Question: I have 2 classes called PostcodeLookup and Address. PostcodeLookp has an operation called 'Search' which returns an array of type Address. I am not sure how to represent the relation using UML.

Can somebody suggest me which relation I should use and why. I read few articles on these relations but I am always confused. Also suggest a better source to understand UML.
Thanks in advance.
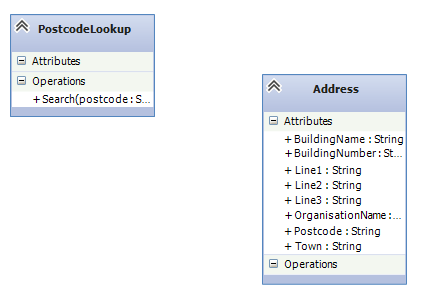
Answer:
You can use both variants, at the second one you see the connection more easily, but on the other hand, maybe you don't want to make too many lines.
That relationship is called Dependency.
## Definition of Dependency
A dependency is a relationship that signifies that a single or a set of model elements requires other model elements for their specification or implementation. This means that the complete semantics of the depending elements is either semantically or structurally dependent on the definition of the supplier element(s).
(<URL>